Interaction volume radius: 5 \u00c5
Interaction volume height: 10 \u00c5
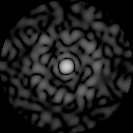
Disorder parameter: 0.8393